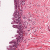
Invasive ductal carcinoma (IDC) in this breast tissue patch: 0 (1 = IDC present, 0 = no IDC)